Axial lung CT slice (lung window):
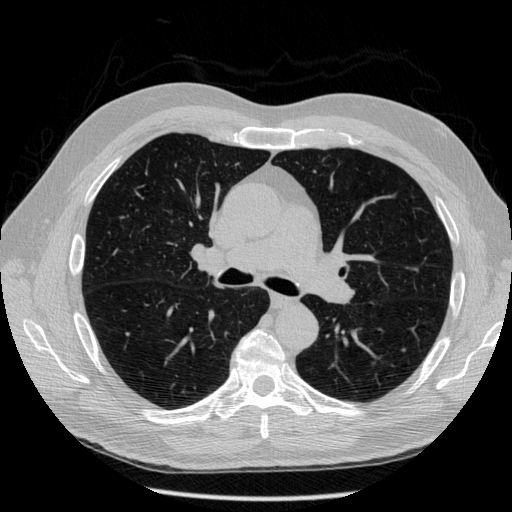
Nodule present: no